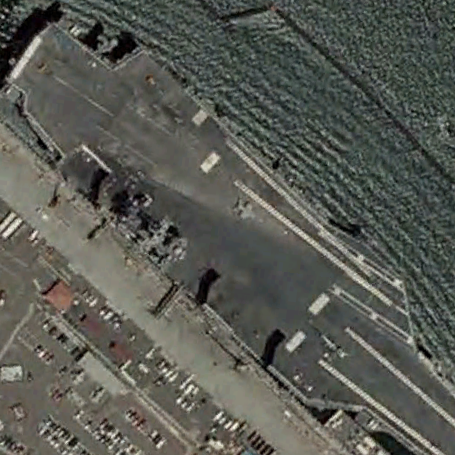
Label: aircraft_carrier